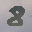
Label: 8